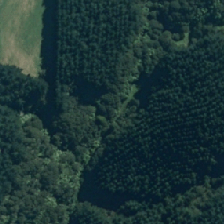
Land cover: indigenous_forest